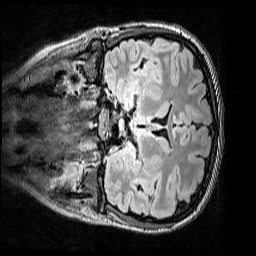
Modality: FLAIR
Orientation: coronal
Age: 12
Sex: female
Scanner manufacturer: siemens
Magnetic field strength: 3 T
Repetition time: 5 s
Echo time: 0.388 s